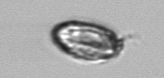
Label: Katodinium_or_Torodinium